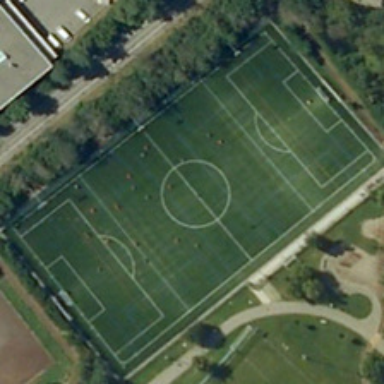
Many people are in a football field surrounded by many green trees .